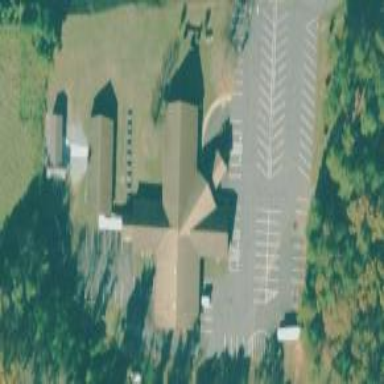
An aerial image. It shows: Beautiful church building.